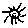
Label: sun